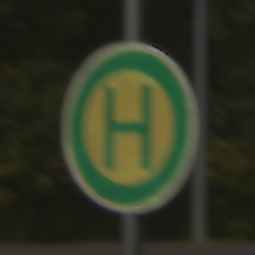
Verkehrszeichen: Haltestelle
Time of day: MorningAfternoon
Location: Outdoor (Suburban)
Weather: Clear
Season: NotSpecified
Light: Natural